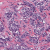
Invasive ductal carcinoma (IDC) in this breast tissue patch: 1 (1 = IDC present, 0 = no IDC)